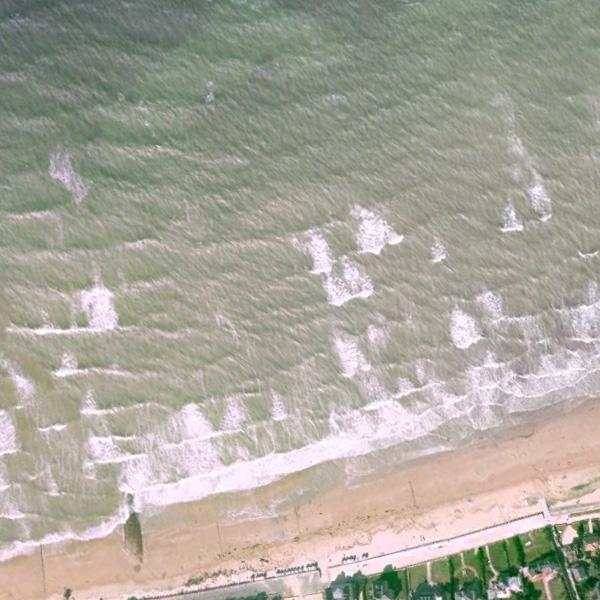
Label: Beach